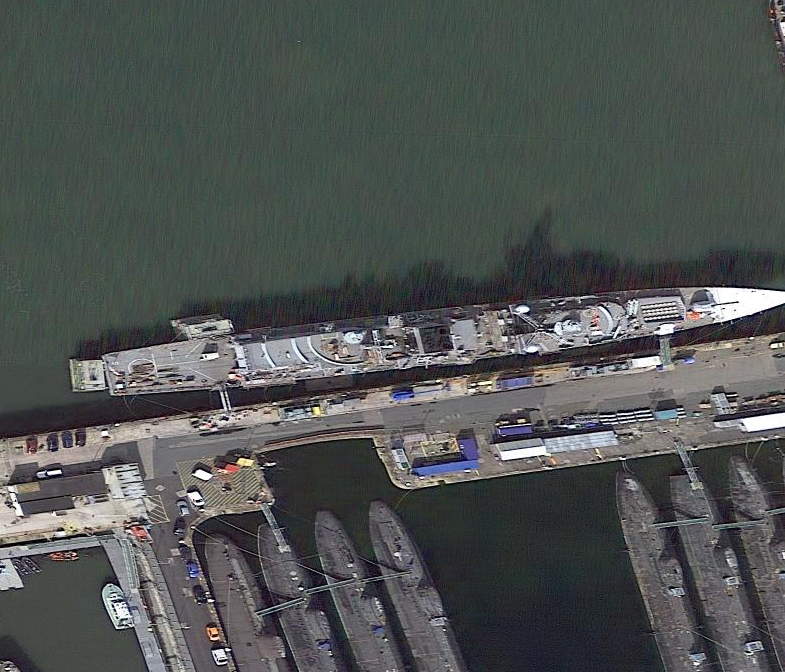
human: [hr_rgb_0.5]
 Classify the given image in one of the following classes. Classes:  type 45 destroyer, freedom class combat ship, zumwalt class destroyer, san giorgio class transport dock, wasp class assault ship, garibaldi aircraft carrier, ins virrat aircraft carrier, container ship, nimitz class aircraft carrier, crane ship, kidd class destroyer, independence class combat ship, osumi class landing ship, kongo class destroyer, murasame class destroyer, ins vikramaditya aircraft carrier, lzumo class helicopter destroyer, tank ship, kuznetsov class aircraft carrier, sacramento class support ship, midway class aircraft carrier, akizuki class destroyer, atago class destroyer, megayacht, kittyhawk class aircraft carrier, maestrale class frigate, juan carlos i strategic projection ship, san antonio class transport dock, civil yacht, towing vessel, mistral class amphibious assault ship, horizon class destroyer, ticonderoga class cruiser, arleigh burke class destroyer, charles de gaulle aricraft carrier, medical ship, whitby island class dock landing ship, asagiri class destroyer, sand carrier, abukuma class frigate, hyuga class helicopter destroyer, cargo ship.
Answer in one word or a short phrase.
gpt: Type 45 destroyer